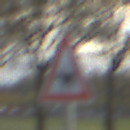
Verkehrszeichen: ViehtriebRechts
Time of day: MorningAfternoon
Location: Outdoor (Suburban)
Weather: PartlyCloudy
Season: NotSpecified
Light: Natural